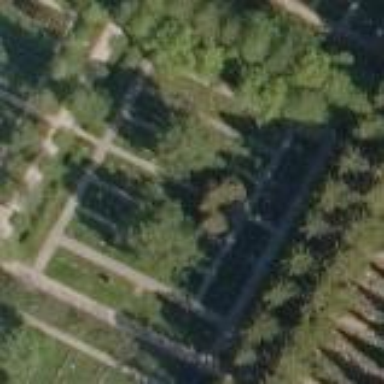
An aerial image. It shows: Sector within cemetery.